高三 · 度量几何学
如图, $\mathrm{MN}$ 与 $\odot \mathrm{O}$ 相切于点 $\mathrm{M}, \mathrm{Q}$ 和 $\mathrm{P}$ 是 $\odot \mathrm{O}$ 上两点, $\angle \mathrm{PQM}=70^{\circ}$, 则 $\angle \mathrm{NMP}$ 等于 ( )

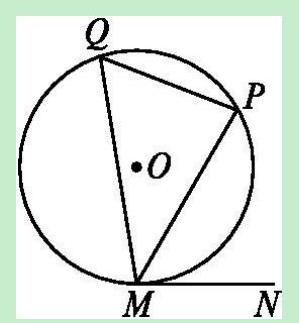
A. $20^{\circ}$
B. $70^{\circ}$
C. $110^{\circ}$
D. $160^{\circ}$
答案: B
解析: 解答: $\because \angle \mathrm{NMP}$ 是弦切角, $\therefore \angle \mathrm{NMP}=\angle \mathrm{PQM}=70^{\circ}$.

分析: 本题主要考查了弦切角的性质, 解决问题的关键是根据弦切角的性质分析即可